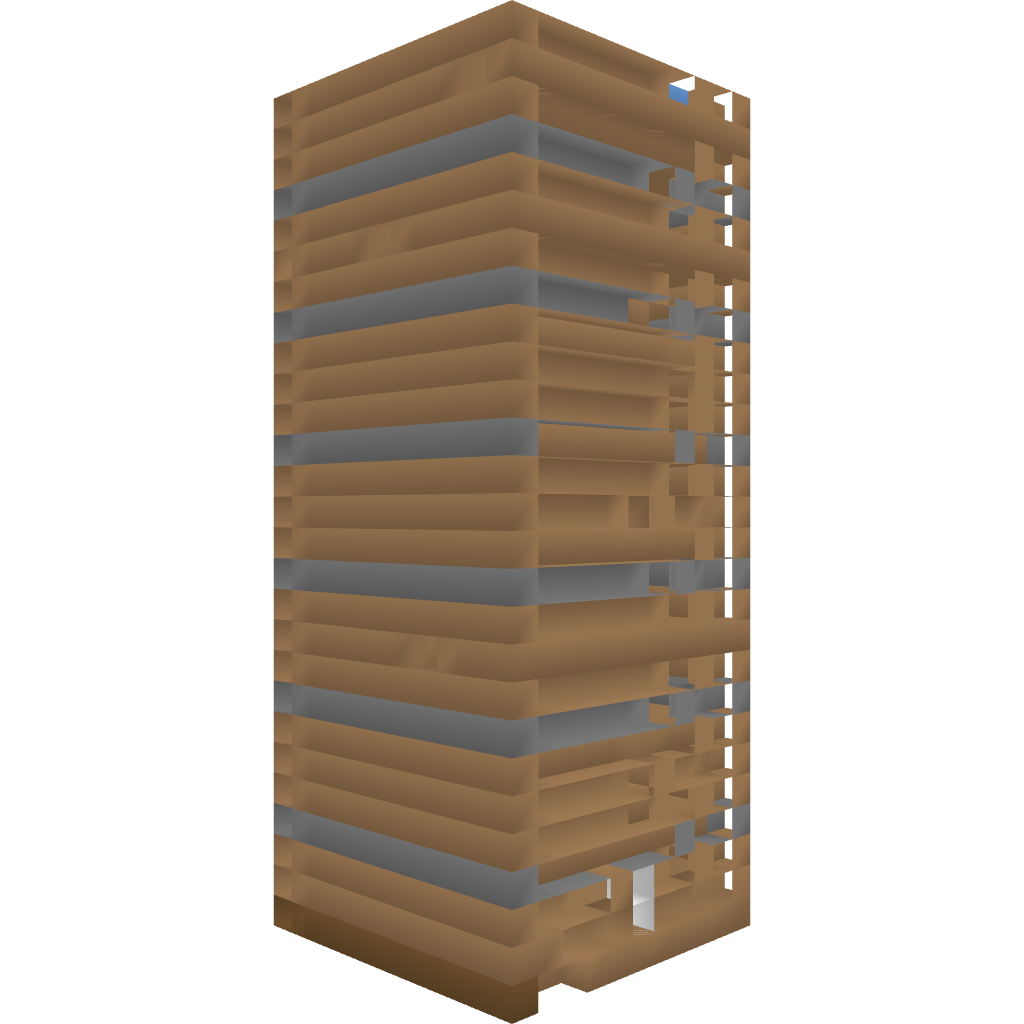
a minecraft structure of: Grunting Boar Inn Hotel - By Cybersneeze bad low quality